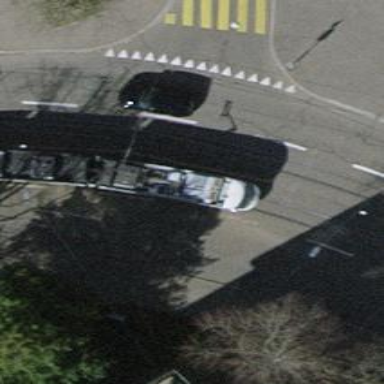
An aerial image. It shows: Tram level crossing on railway.